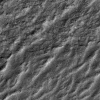
Atmospheric dust classification: not_dusty